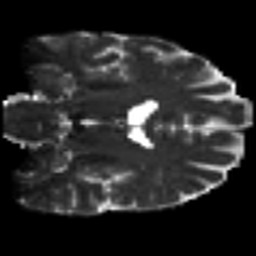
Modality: T2w
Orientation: coronal
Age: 25
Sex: male
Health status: healthy
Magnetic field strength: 3 T
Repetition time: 8.4 s
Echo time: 0.0926 s